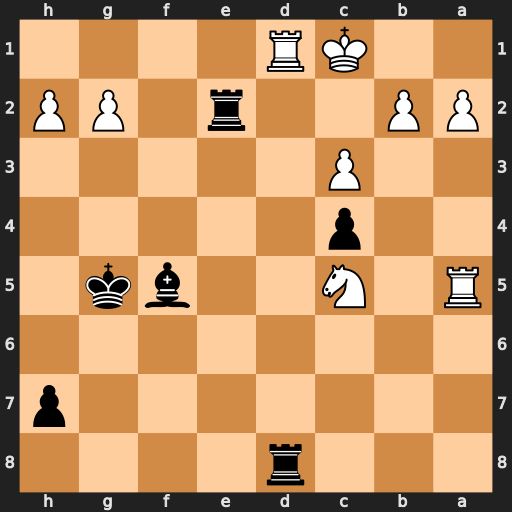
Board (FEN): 3r4/7p/8/R1N2bk1/2p5/2P5/PP2r1PP/2KR4
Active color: b
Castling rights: -
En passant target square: -
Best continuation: Rc2+ Kb1 Rxd1#